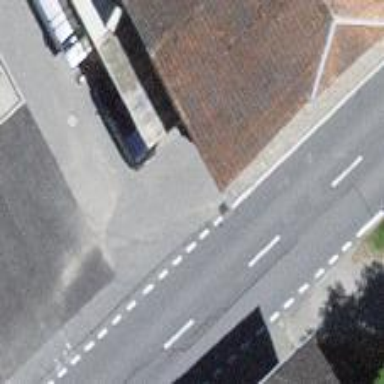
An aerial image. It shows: Bus stop with platform for public transport.